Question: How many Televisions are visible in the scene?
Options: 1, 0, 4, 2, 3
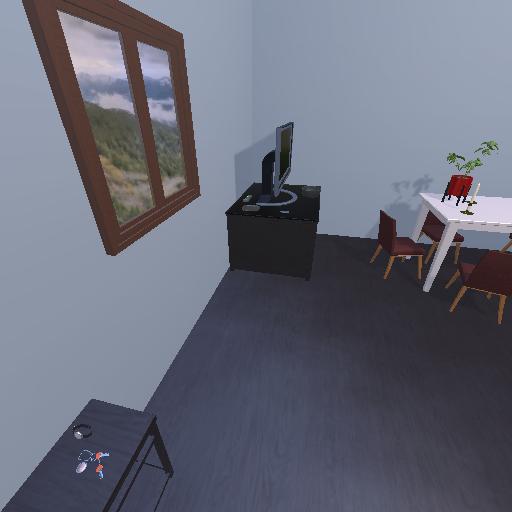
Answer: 1